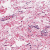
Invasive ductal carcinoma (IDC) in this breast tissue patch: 0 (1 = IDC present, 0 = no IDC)